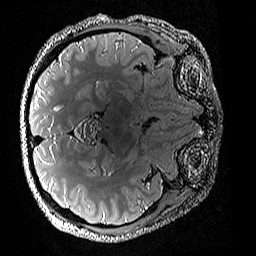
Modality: T2w
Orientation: axial
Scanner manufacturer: siemens
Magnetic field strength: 3 T
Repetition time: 3.2 s
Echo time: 0.428 s